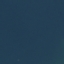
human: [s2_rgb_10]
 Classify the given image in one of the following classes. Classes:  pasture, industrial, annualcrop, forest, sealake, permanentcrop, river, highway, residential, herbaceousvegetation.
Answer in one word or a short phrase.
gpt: SeaLake